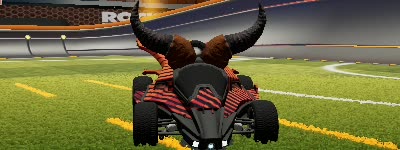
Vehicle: aftershock